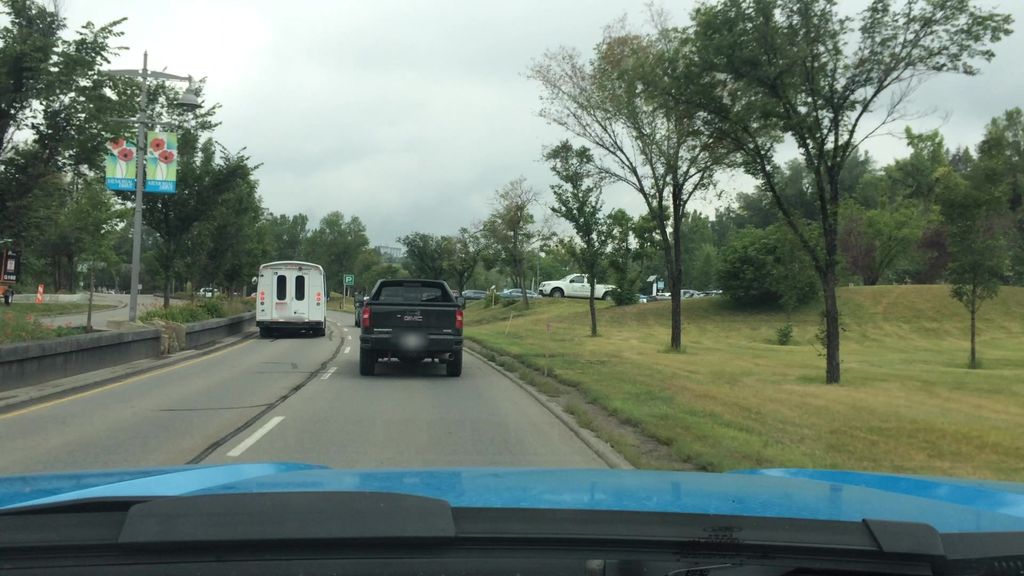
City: calgary